Question: I am trying to diagnose why this concurrency pattern is occurring in my game code:

The code is occurring in a constructor that is initializing the board storage for a game. The board is about 450 hexagons across by 750 hexagons down, and the storage is grouped into blocks of 32 x 32 to better localize subsequent operations, as shown below.
The parallel implementation is completely serialized, as this code fragment runs in exactly the same time when I compile and run with the compiler flags FIRST_WAY and SERIAL et.
The second parallelization attempt was premised on the possibility that PLINQ was not separating the memory sufficiently between the threads, so it explicitly assign the storage rows to a maximum of 6 threads in the optimal way.
The stack trace shown is completely typical of all the orange thread segments; and both attempts at parallelization generate the same concurrency pattern.
Any comments or suggestions on diagnosing this would be most appreciated.
'''
public sealed class BlockedBoardStorage32x32V2<T> : BoardStorage<T> {
const int _grouping = 32; // must be power of 2 in this implementation
const int _buffer = _grouping - 1;
/// <summary>Construct a new instance of extent <paramref name="sizeHexes"/> and
/// initialized using <paramref name="initializer"/>.</summary>
public BlockedBoardStorage32x32V2(HexSize sizeHexes, Func<HexCoords,T> initializer)
: base (sizeHexes) {
#if FIRST_WAY
#if SERIAL
var store = Enumerable.Range(0,(MapSizeHexes.Height + _buffer) / _grouping)
#else
var store = ParallelEnumerable.Range(0,(MapSizeHexes.Height + _buffer) / _grouping)
.AsOrdered()
#endif
.Select(y => InitializeRow(initializer, y * _grouping))
.ToArray();
#else
var range = (MapSizeHexes.Height + _buffer) / _grouping;
var threadCount = 8;
var threadRange = ( range + (threadCount-1) ) / threadCount;
var store = ParallelEnumerable.Range(0, threadCount).AsOrdered()
.SelectMany(thread => Enumerable.Range(0,threadRange),(t,i) => t*threadRange + i)
.Where(i => i < range)
.Select(y => InitializeRow(initializer, y * _grouping))
.ToArray();
#endif
_backingStore = new FastList<FastList<FastList<T>>>(store);
}
'''
The utility routines to build a new row and block are
'''
private FastList<FastList<T>> InitializeRow(Func<HexCoords,T> initializer, int block_j) {
var row = new FastList<T>[(MapSizeHexes.Width + _buffer) / _grouping];
for (var x = 0; x < row.Length; x++) {
row[x] = InitializeBlock(initializer, block_j, x * _grouping);
}
return new FastList<FastList<T>>(row);
}
private FastList<T> InitializeBlock(Func<HexCoords,T> initializer, int block_j, int block_i) {
var block = new T[_grouping * _grouping];
for (int i = 0, index = 0; i < _grouping; i++) {
for (var j = 0; j < _grouping; j++, index++) {
var coords = HexCoords.NewUserCoords(block_i + j, block_j + i);
block[index] = IsOnboard(coords) ? initializer(coords) : default(T);
}
}
return new FastList<T>(block);
}
'''
and the class is an adaptation of <URL>
Here is the calling routine for the problematic constructor above:
'''
private static BoardStorage<IBoardHex> HexInitializer(
IMapDefinition mapDefinition,
BridgeCollection bridges
) {
if(mapDefinition==null) throw new ArgumentNullException("mapDefinition");
if(bridges ==null) throw new ArgumentNullException("bridges");
// The line calling the constructor being inquired on:
////////////////////////////////////////////////////
var bs = new BlockedBoardStorage32x32<IBoardHex>(mapDefinition.Size,
coords => GetBoardHex(mapDefinition,coords));
bs.ForEach(new HexFinalizer(bs));
bridges.ForEach( bridge => BridgeHexGenerator(bs,bridge) );
bs.ForEach(new HexDirectedCostSetter(bs));
return bs;
}
'''
and the initializer function being passed in to the constructor:
'''
private static BoardHex GetBoardHex(IMapDefinition mapDefinition, HexCoords coords) {
int x = coords.User.X,
y = coords.User.Y;
var terrain = mapDefinition.Terrain[y][x];
var elevation = mapDefinition.Elevations[y][x];
var features = mapDefinition.Features[y][x];
switch (terrain) {
default:
case 'x': return new BlockedHex (coords,elevation,features,HexType.Blocked);
case 'w': return new WaterHex (coords,elevation,features,HexType.Water);
case ' ': return new ClearHex (coords,elevation,features,HexType.Clear);
case 'f': return new ForestHex (coords,elevation,features,HexType.Forest);
case 'o': return new OrchardHex (coords,elevation,features,HexType.Orchard);
case 's': return new MarshHex (coords,elevation,features,HexType.Marsh);
case 'b': return new BuildingHex (coords,elevation,features,HexType.Building);
case 'c': return new ChateauHex (coords,elevation,features,HexType.Chateau);
case 'v': return new VillageHex (coords,elevation,features,HexType.Village);
case 'r': return new RoughHex (coords,elevation,features,HexType.Rough);
case 'e': return new FieldHex (coords,elevation,features,HexType.Field);
case 'd': return new WoodsHex (coords,elevation,features,HexType.Woods);
case 'y': return new CityHex (coords,elevation,features,HexType.City);
}
}
'''
:
These results are from running on an Intel i7 quad core hyper-threaded to provide 8 processors.
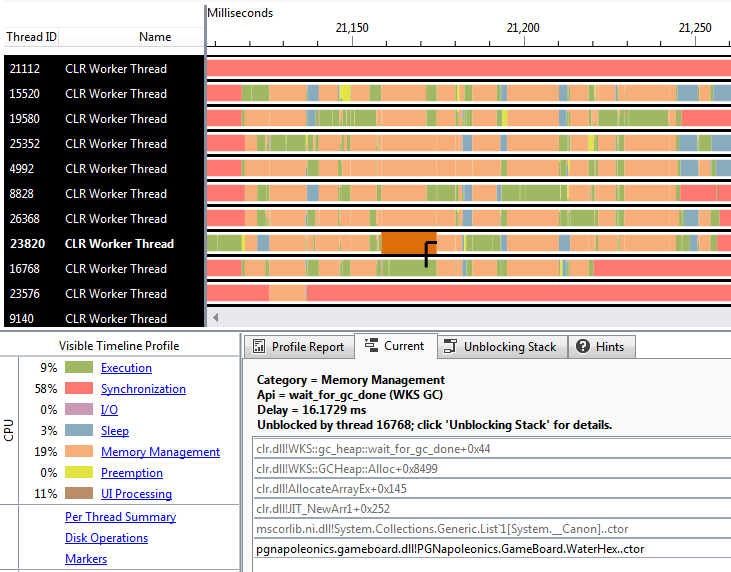
Answer: You're using the workstation GC ("WKS"). Switch to server GC. It is parallel.
The WKS GC is really crippling when there is a lot of garbage and lots of parallelism.
---
The relevant change to the .exe.config file was to add:
'''
<runtime>
<gcServer enabled="true"/>
</runtime>
'''
This resulted in a (very much cleaner) concurrency diagram like this, running in just under 40ms instead of 120ms, The overall start-up time for the application on this big map reduced from about 6.0 seconds to 5.0 seconds.